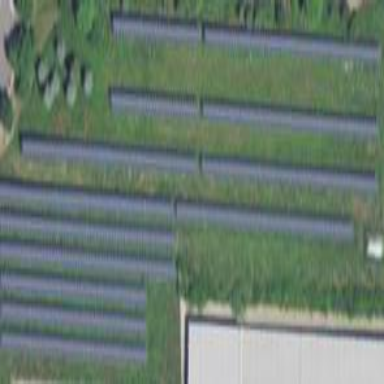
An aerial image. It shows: Solar photovoltaic panel generator.